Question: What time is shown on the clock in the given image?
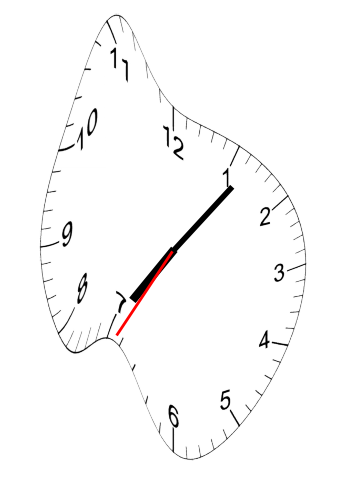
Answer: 07:06:35